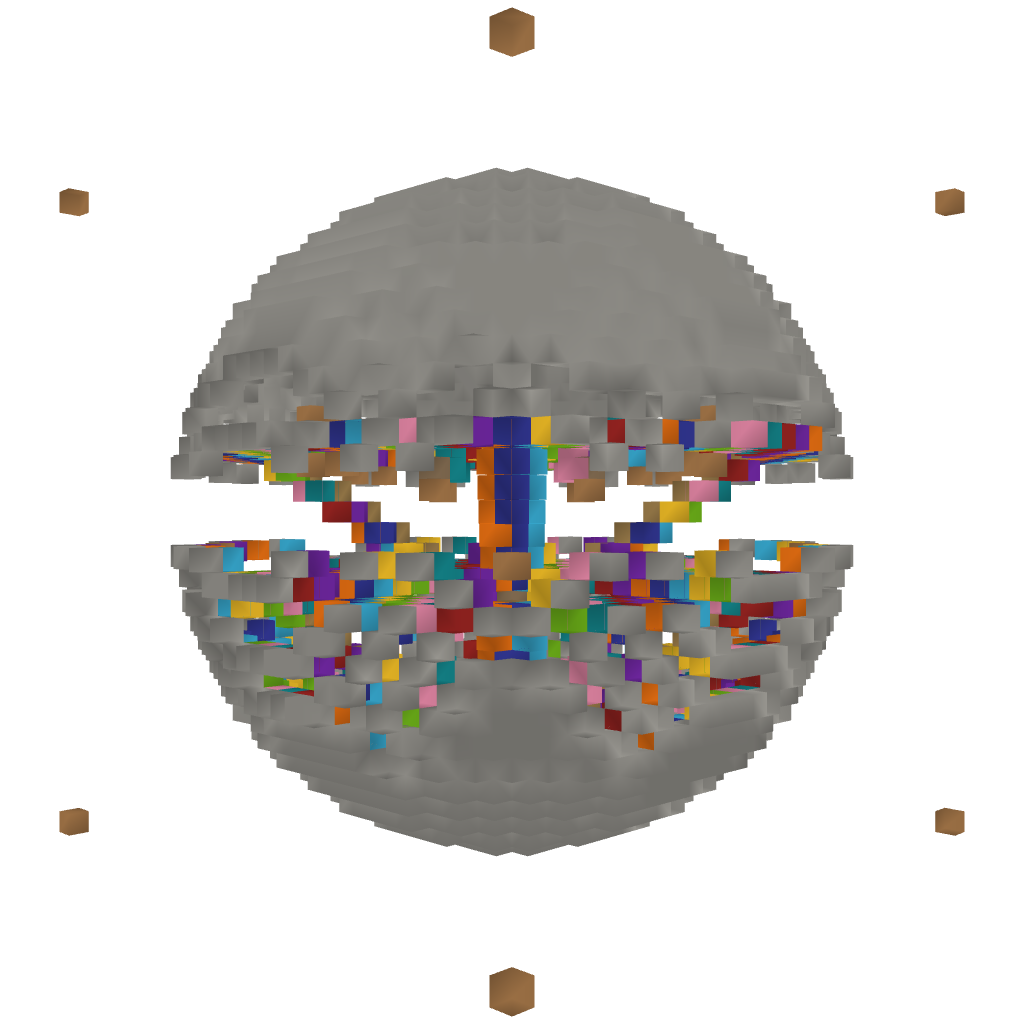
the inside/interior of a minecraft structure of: PVP Play Arena